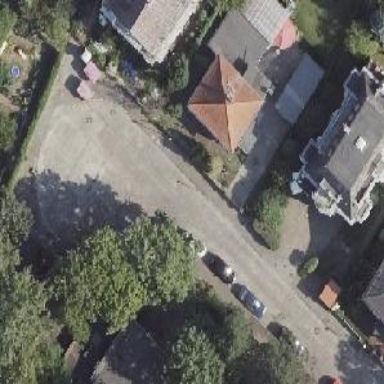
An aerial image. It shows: Residential road made of concrete plates.